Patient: sex F, age 68
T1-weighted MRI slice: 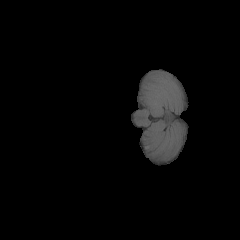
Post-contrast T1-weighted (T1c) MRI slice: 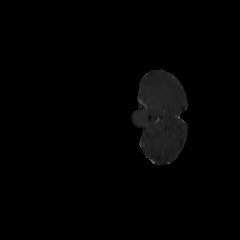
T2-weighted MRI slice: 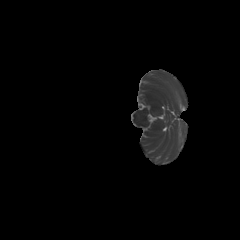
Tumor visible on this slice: no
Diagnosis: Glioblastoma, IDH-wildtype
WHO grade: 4